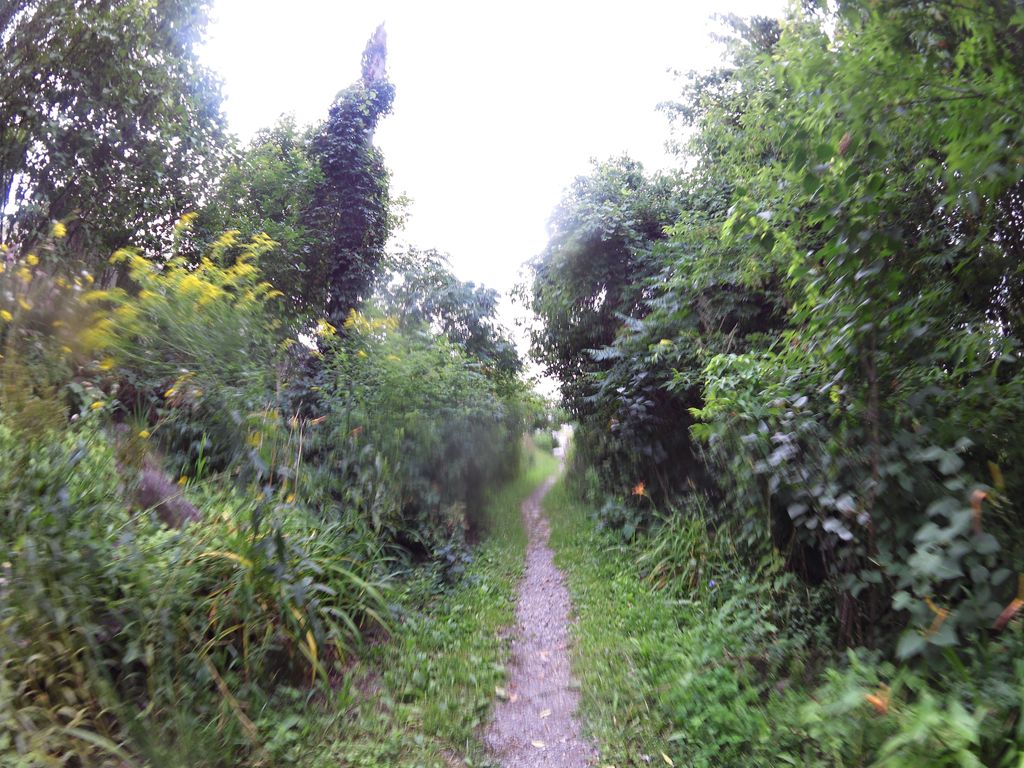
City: ottawa-gatineau